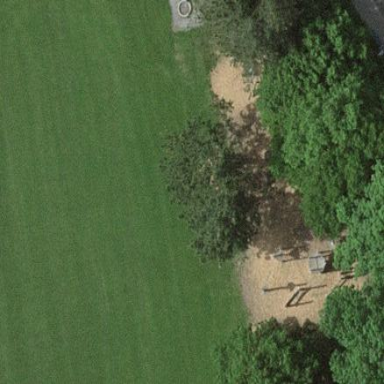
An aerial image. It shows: Playground area for leisure land.